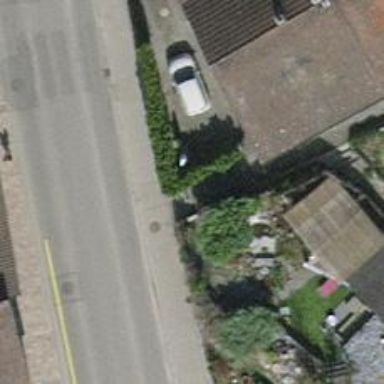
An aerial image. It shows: Steps on sett surface road.